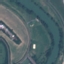
Land use / land cover: River